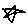
Label: star